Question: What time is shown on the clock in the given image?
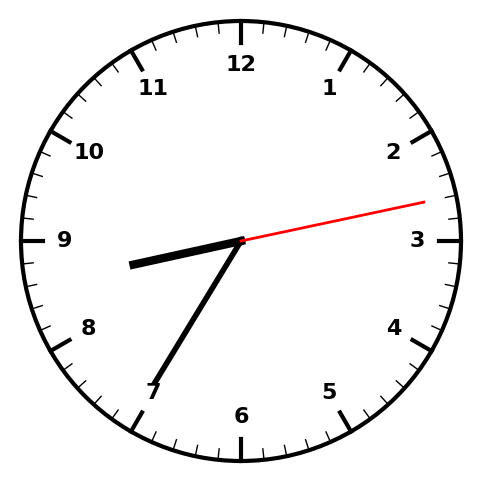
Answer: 08:35:13